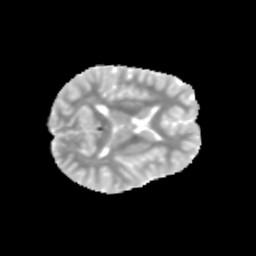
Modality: MD
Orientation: axial
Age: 11
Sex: male
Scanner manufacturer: siemens
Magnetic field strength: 3 T
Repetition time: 3.8 s
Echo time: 0.07 s